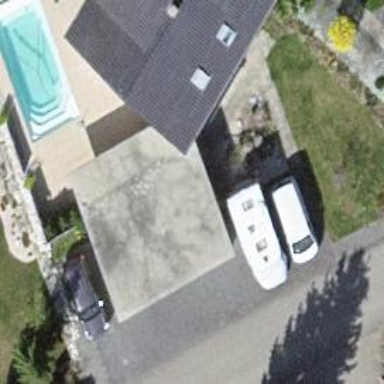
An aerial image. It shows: Garage.